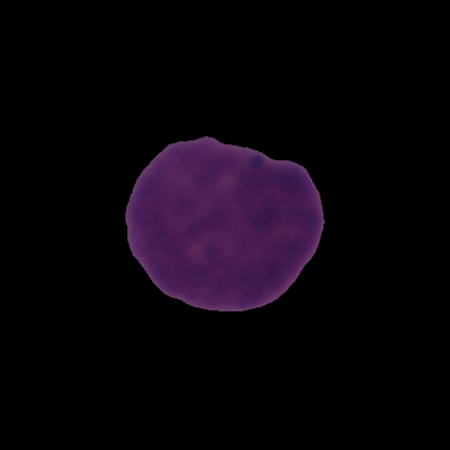
Label: healthy